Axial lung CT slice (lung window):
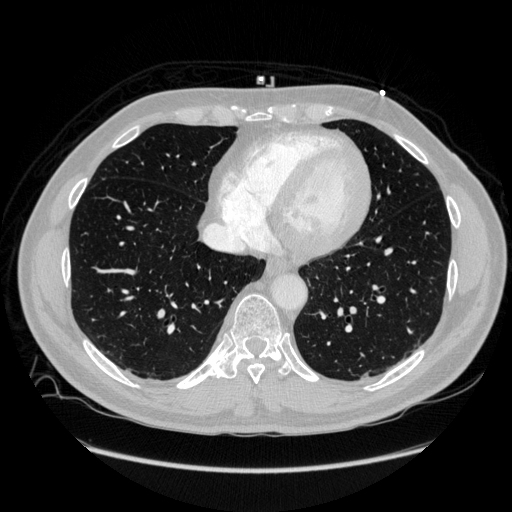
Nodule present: no